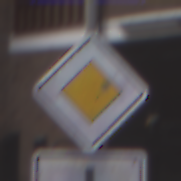
Verkehrszeichen: Vorfahrtsstrasse
Zusatzzeichen unten: VerlaufVorfahrtsstrasse1
Umgebung: Outdoor, Urban
Tageszeit: MorningAfternoon
Wetter: Overcast
Licht: Natural
Jahreszeit: NotSpecified
Kontrast: LowContrast